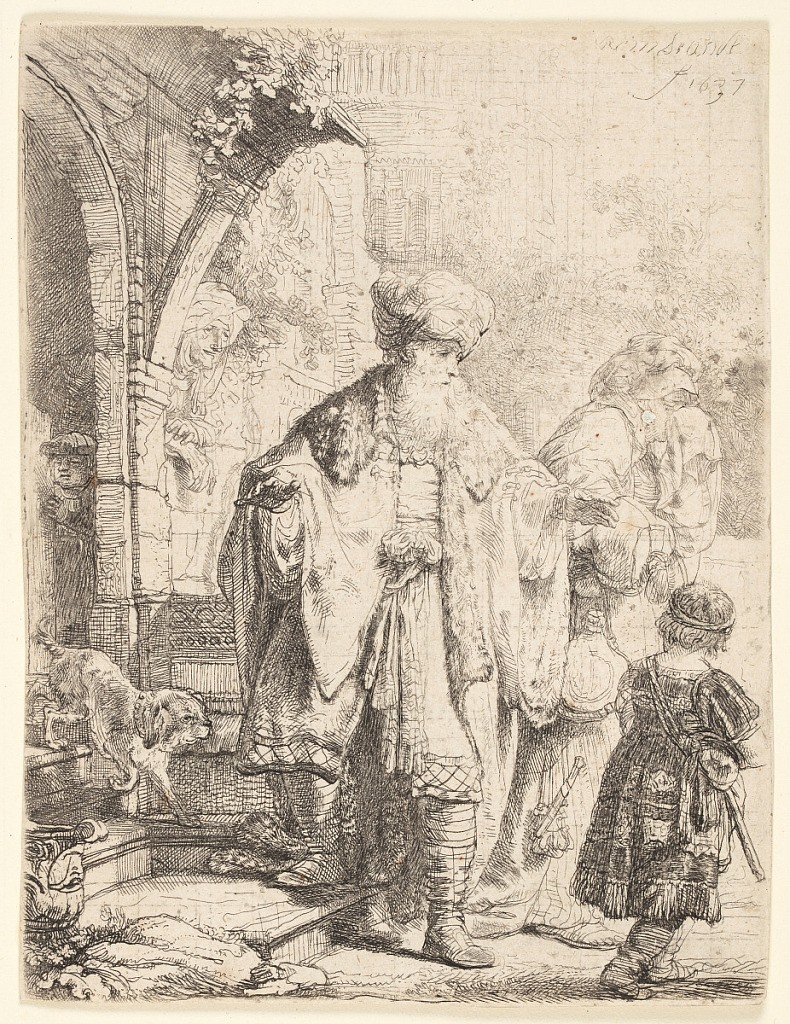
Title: Abraham Casting Out Hagar and Ishmael
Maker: Rembrandt Harmensz van Rijn, Dutch, 1606–1669
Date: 1637
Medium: Etching on paper
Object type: Print
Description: Abraham stands in the center foreground, facing the spectator, his head turned toward the right in profile. He gestures with his left hand toward the figures of Hagar and young Ishmael, moving to right. Signed and dated, upper right: "Rembrandt / f. 1637."